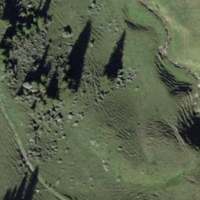
EUNIS habitat code: 23
Species observed at this site:
Parnassia palustris